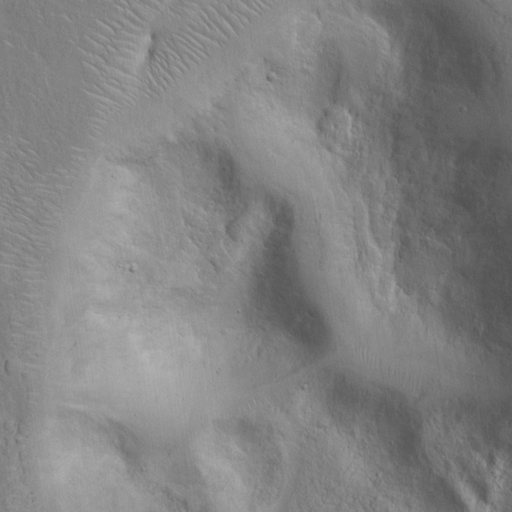
Classes present: Background, Cone